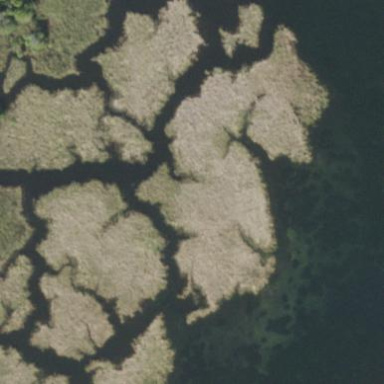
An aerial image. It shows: Marshy wetland area.